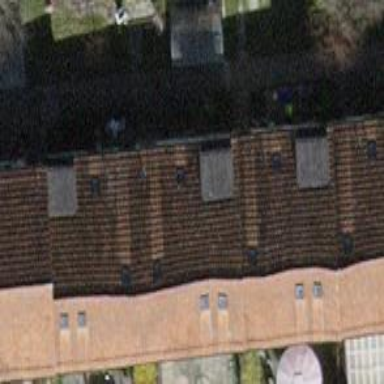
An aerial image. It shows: Terrace building with tiled roof.